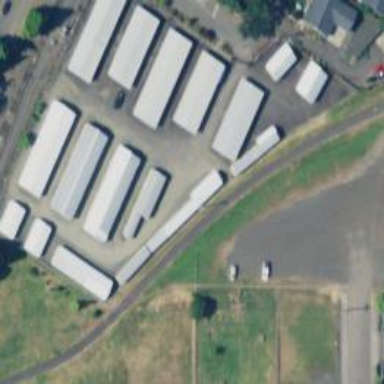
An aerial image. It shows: Commercial area with storage rental shop.